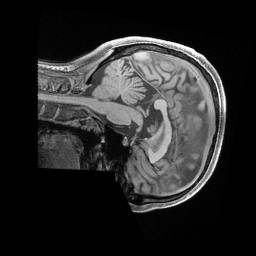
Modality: T1w
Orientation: sagittal
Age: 29
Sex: female
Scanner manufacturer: siemens
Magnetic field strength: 3 T
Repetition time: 2.4 s
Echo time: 0.00241 s